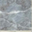
Piece: xx